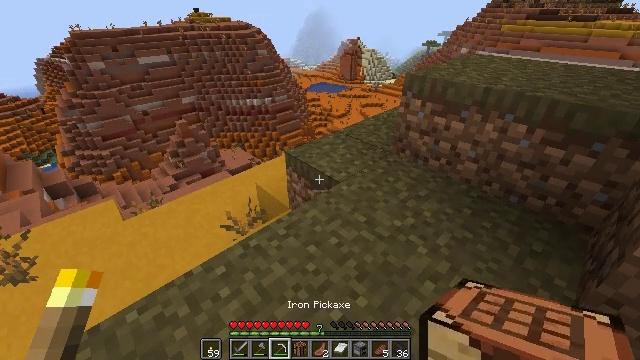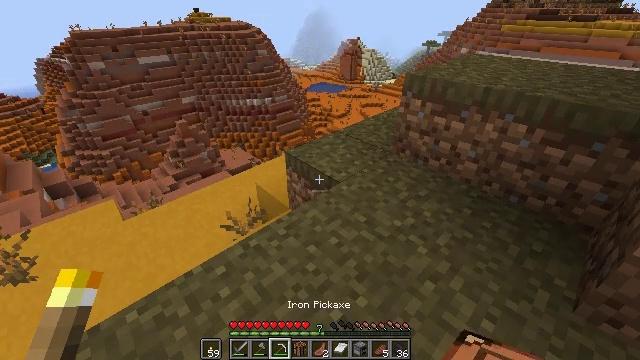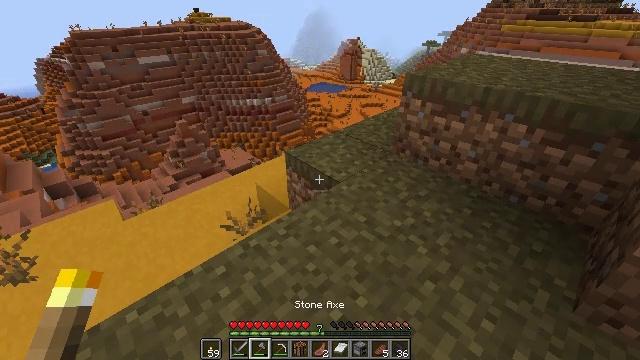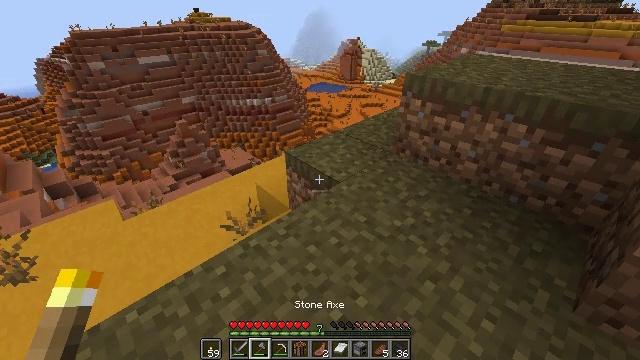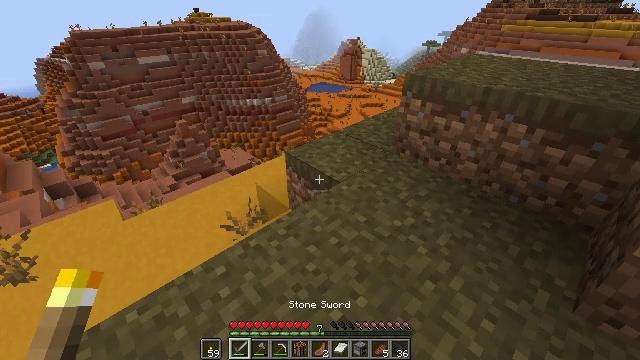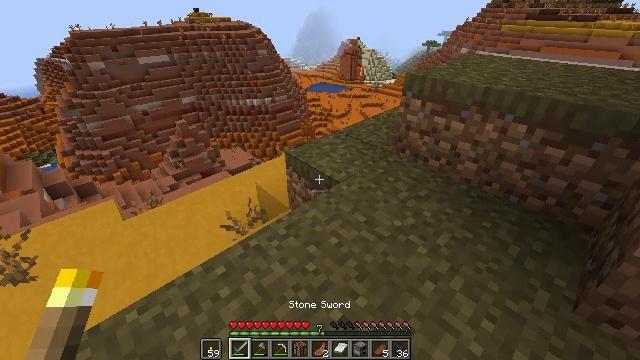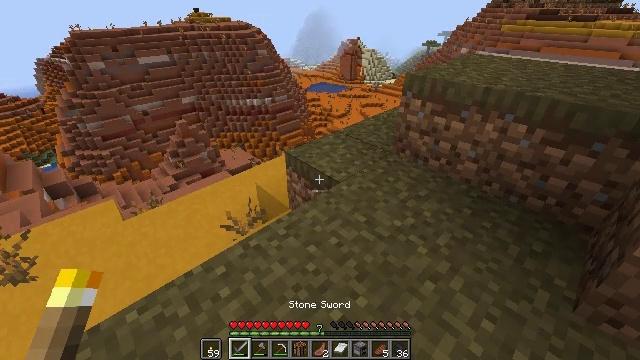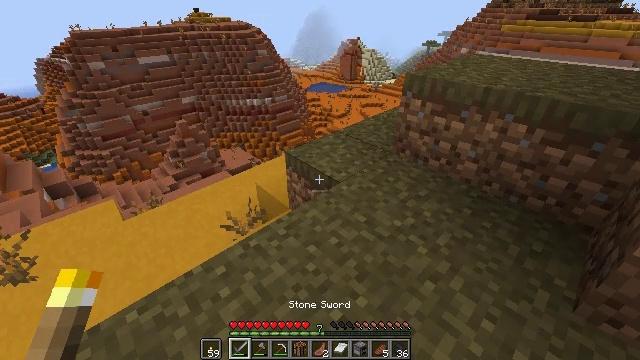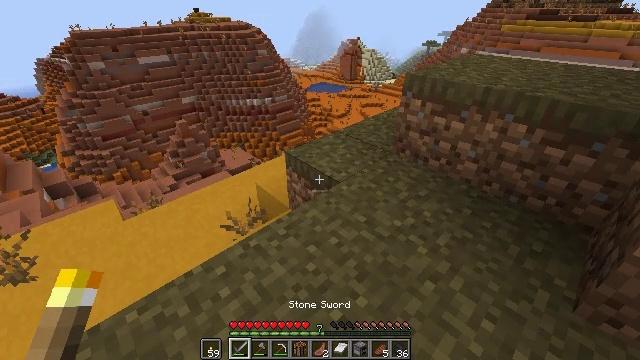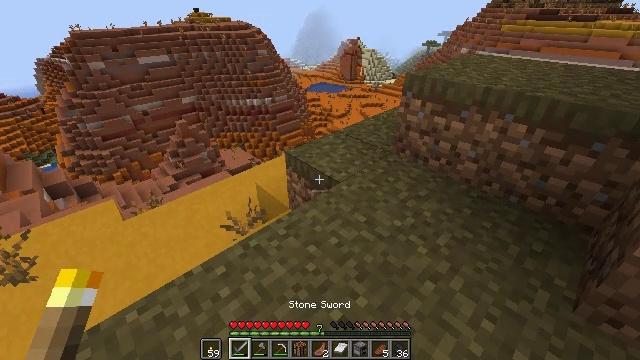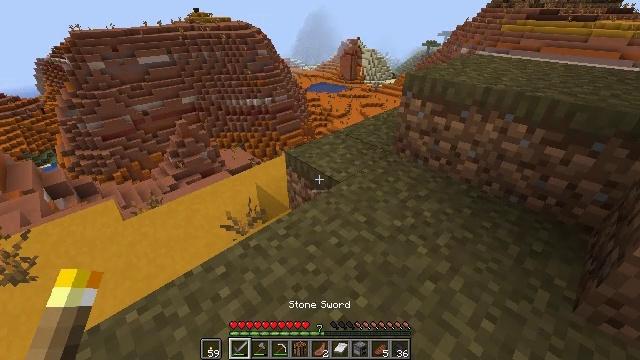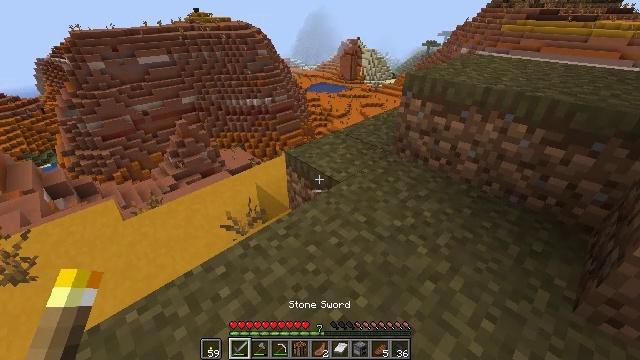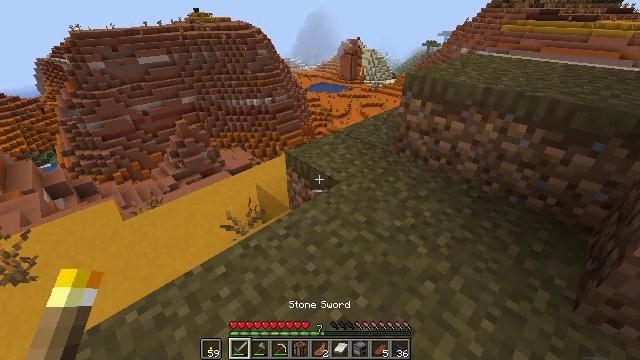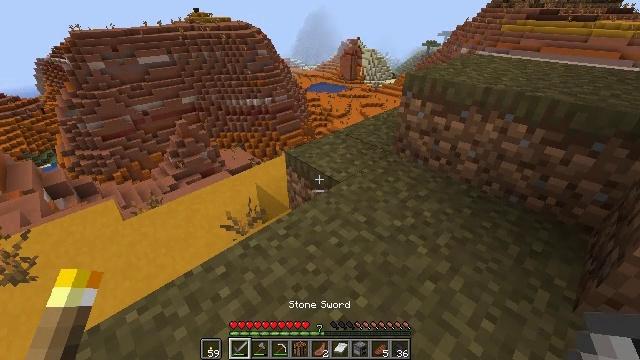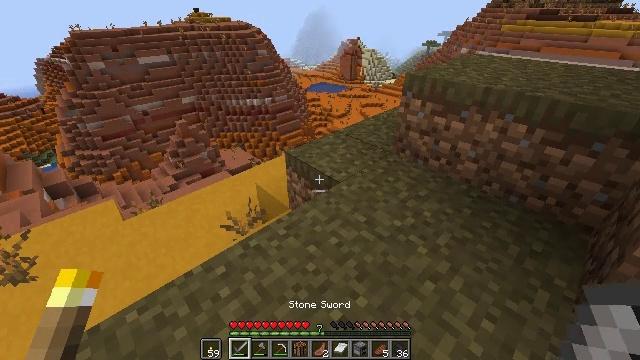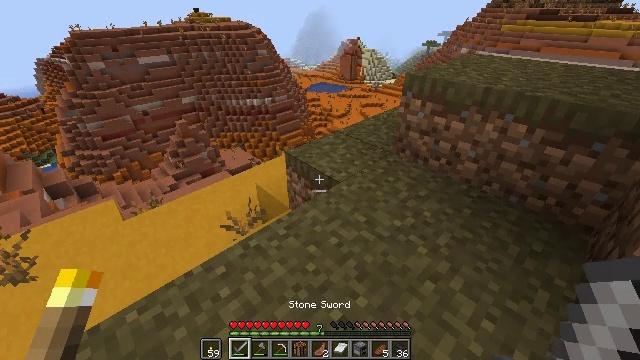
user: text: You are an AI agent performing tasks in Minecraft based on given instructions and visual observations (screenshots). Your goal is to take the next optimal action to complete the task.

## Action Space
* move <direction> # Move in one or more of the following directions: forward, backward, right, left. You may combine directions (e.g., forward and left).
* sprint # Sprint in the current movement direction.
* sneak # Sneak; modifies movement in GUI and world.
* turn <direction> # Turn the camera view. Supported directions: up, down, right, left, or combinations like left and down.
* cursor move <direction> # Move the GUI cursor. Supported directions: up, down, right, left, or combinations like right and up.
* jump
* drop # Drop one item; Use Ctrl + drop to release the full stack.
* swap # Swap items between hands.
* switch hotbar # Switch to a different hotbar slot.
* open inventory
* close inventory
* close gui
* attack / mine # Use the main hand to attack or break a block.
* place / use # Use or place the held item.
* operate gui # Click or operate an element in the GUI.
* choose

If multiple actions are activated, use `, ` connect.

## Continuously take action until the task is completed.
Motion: motion action
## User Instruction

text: Break the brown terracotta for materials.
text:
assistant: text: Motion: no_op
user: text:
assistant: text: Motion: no_op
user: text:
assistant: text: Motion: no_op
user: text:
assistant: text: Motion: no_op
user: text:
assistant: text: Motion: no_op
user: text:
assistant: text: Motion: no_op
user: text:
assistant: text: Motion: no_op
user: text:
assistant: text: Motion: no_op
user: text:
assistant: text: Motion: no_op
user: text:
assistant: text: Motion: no_op
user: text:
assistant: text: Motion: no_op
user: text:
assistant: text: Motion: no_op
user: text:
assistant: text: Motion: no_op
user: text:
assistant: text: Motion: no_op
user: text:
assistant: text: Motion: no_op
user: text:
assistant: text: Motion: no_op
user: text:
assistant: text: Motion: no_op
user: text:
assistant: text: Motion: no_op
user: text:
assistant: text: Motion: no_op
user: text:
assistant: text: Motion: no_op
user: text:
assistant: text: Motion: no_op
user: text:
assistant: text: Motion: no_op
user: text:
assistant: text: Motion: no_op
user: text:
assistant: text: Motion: no_op
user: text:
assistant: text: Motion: no_op
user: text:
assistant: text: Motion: no_op
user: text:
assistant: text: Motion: no_op
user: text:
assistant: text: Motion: no_op
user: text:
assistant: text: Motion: no_op
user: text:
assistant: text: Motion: no_op